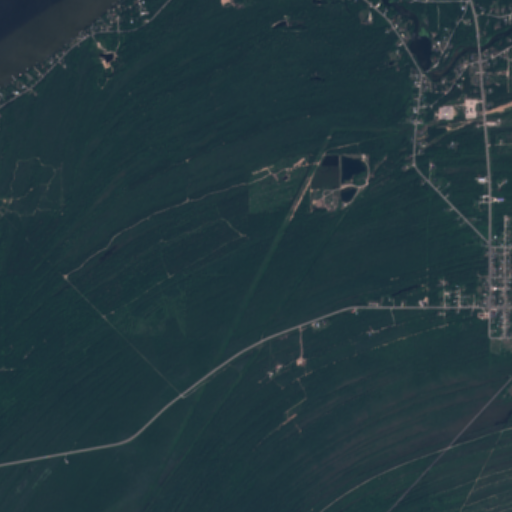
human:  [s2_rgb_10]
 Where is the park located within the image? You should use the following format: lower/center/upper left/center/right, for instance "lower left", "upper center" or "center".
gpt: The park is located in the lower right of the image.
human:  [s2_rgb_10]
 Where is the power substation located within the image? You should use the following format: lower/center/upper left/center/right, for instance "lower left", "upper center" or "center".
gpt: The power substation is located in the upper right of the image.
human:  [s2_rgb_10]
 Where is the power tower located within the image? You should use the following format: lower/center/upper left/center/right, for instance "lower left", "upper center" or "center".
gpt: The power tower is located in the upper right of the image.
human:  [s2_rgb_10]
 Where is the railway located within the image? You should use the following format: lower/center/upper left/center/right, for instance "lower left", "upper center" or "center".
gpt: The railway is located in the lower of the image.
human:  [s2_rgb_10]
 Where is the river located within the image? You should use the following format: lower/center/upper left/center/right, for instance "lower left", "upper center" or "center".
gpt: The river is located in the upper right of the image.
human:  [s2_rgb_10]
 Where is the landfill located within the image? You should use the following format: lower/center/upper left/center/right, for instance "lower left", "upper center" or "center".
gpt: There is no landfill in the image.